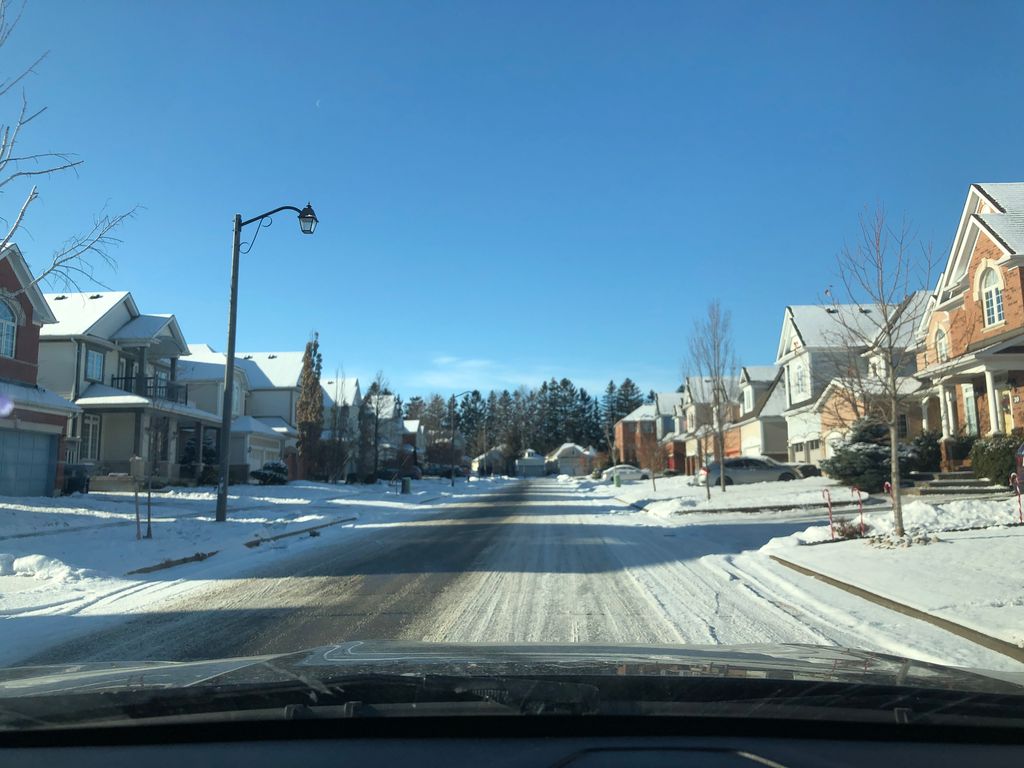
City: toronto